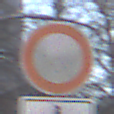
Verkehrszeichen: VerbotFahrzeugeAllerArt
Zusatzzeichen unten: EinspurigeFahrzeugeFrei3
Umgebung: Outdoor, Special
Tageszeit: MorningAfternoon
Wetter: Clear
Licht: Natural
Jahreszeit: Winter
Kontrast: HighContrast